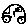
Label: car